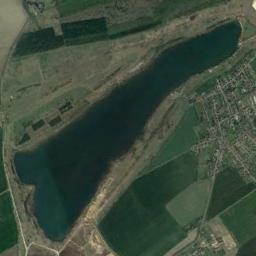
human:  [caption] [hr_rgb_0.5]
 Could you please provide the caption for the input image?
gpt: An irregularly shaped blue lake surrounded by green and yellow-brown fields .

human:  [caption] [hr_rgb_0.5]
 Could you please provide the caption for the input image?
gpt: There are several meadows beside the lake .

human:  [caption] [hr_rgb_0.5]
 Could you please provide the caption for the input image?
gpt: The lake is large in area .

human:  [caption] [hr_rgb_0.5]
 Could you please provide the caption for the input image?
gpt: There are green farmlands and a city beside the lake .

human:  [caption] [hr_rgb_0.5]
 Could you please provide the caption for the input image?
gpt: The deep green lake lies in farmland and a town is next to it .